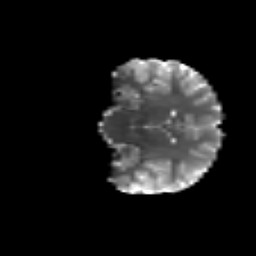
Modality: T2w
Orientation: coronal
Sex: female
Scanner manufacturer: siemens
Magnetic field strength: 3 T
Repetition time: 5 s
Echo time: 0.071 s